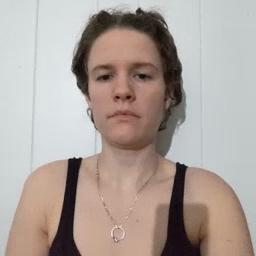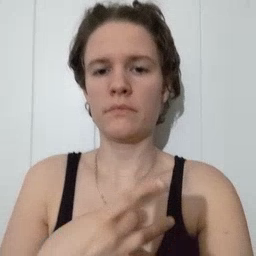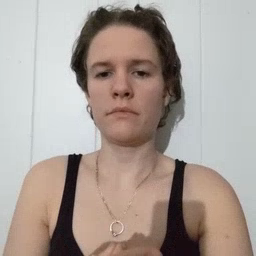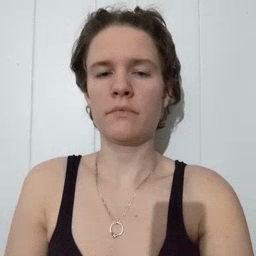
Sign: like